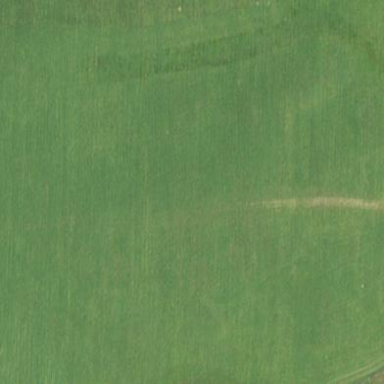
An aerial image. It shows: Agricultural meadow.